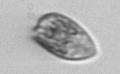
Label: Prorocentrum_dentatum